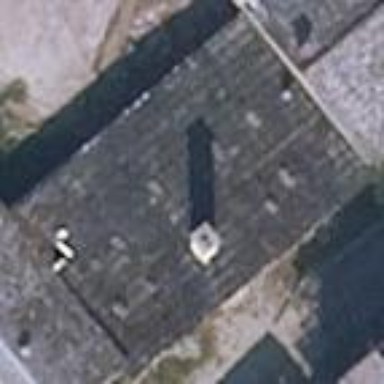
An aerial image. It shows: Manufacturing building.